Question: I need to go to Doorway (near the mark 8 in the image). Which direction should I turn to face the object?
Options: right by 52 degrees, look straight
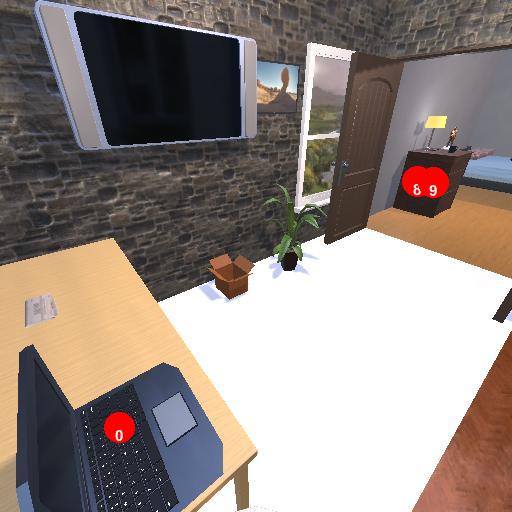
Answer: right by 52 degrees